Question: I want to use the function 'expression' in r to be able to add symbols as '<='
Example:
'''
plot(1:10,1:10)
legend(3,8, c(expression(""<="test ")))
'''
With this code there will be a space between <= and test, I want there to be no space: <=test, how to accomplish this?
Thanks
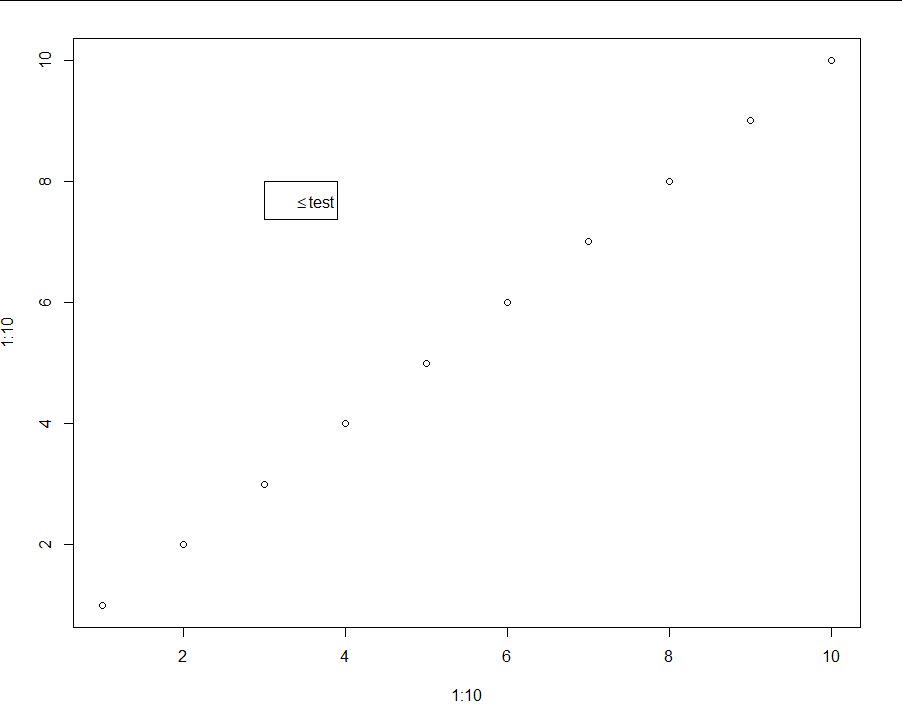
Answer: You could use unicode symbols ('\U2264' for '<=') and do it without the expression?
'''
plot(1:10,1:10)
legend(3,8, "\U2264test") # legend(3,8, "<=test")
'''
<URL>